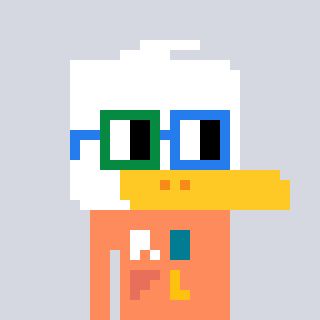
a pixel art character with square green and blue glasses, a duck-shaped head and a peachy-colored body on a cool background